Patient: sex M, age 65
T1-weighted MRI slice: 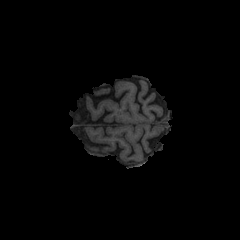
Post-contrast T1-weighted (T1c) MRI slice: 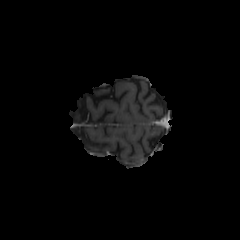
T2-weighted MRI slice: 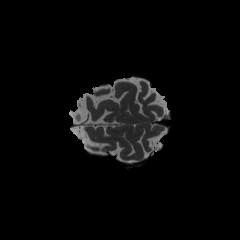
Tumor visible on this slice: no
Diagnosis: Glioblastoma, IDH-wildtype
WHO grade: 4